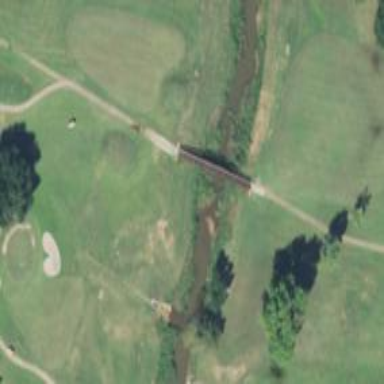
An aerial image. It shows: Path bridge used as golf cartpath.